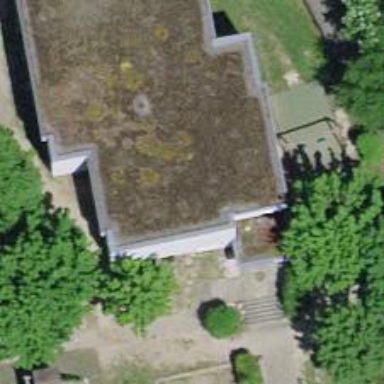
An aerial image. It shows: Kindergarten.